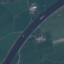
Land use / land cover: River